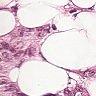
Metastatic tissue present: yes